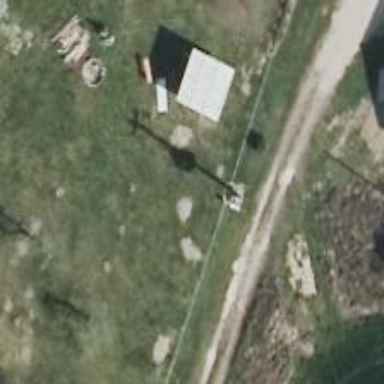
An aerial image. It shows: Power pole.